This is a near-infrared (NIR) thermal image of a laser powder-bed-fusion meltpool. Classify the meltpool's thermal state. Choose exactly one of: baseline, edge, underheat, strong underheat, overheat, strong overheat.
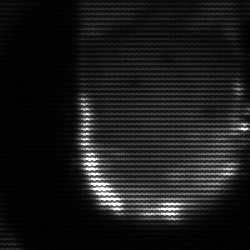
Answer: baseline